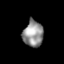
Tissue: lung
Cell type: Epithelial cells
Senescence score: 0.1068
Nuclear area (px): 515
Mean DAPI intensity: 146.905